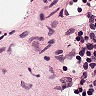
Metastatic tissue present: no